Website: lowes
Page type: newsletter-management
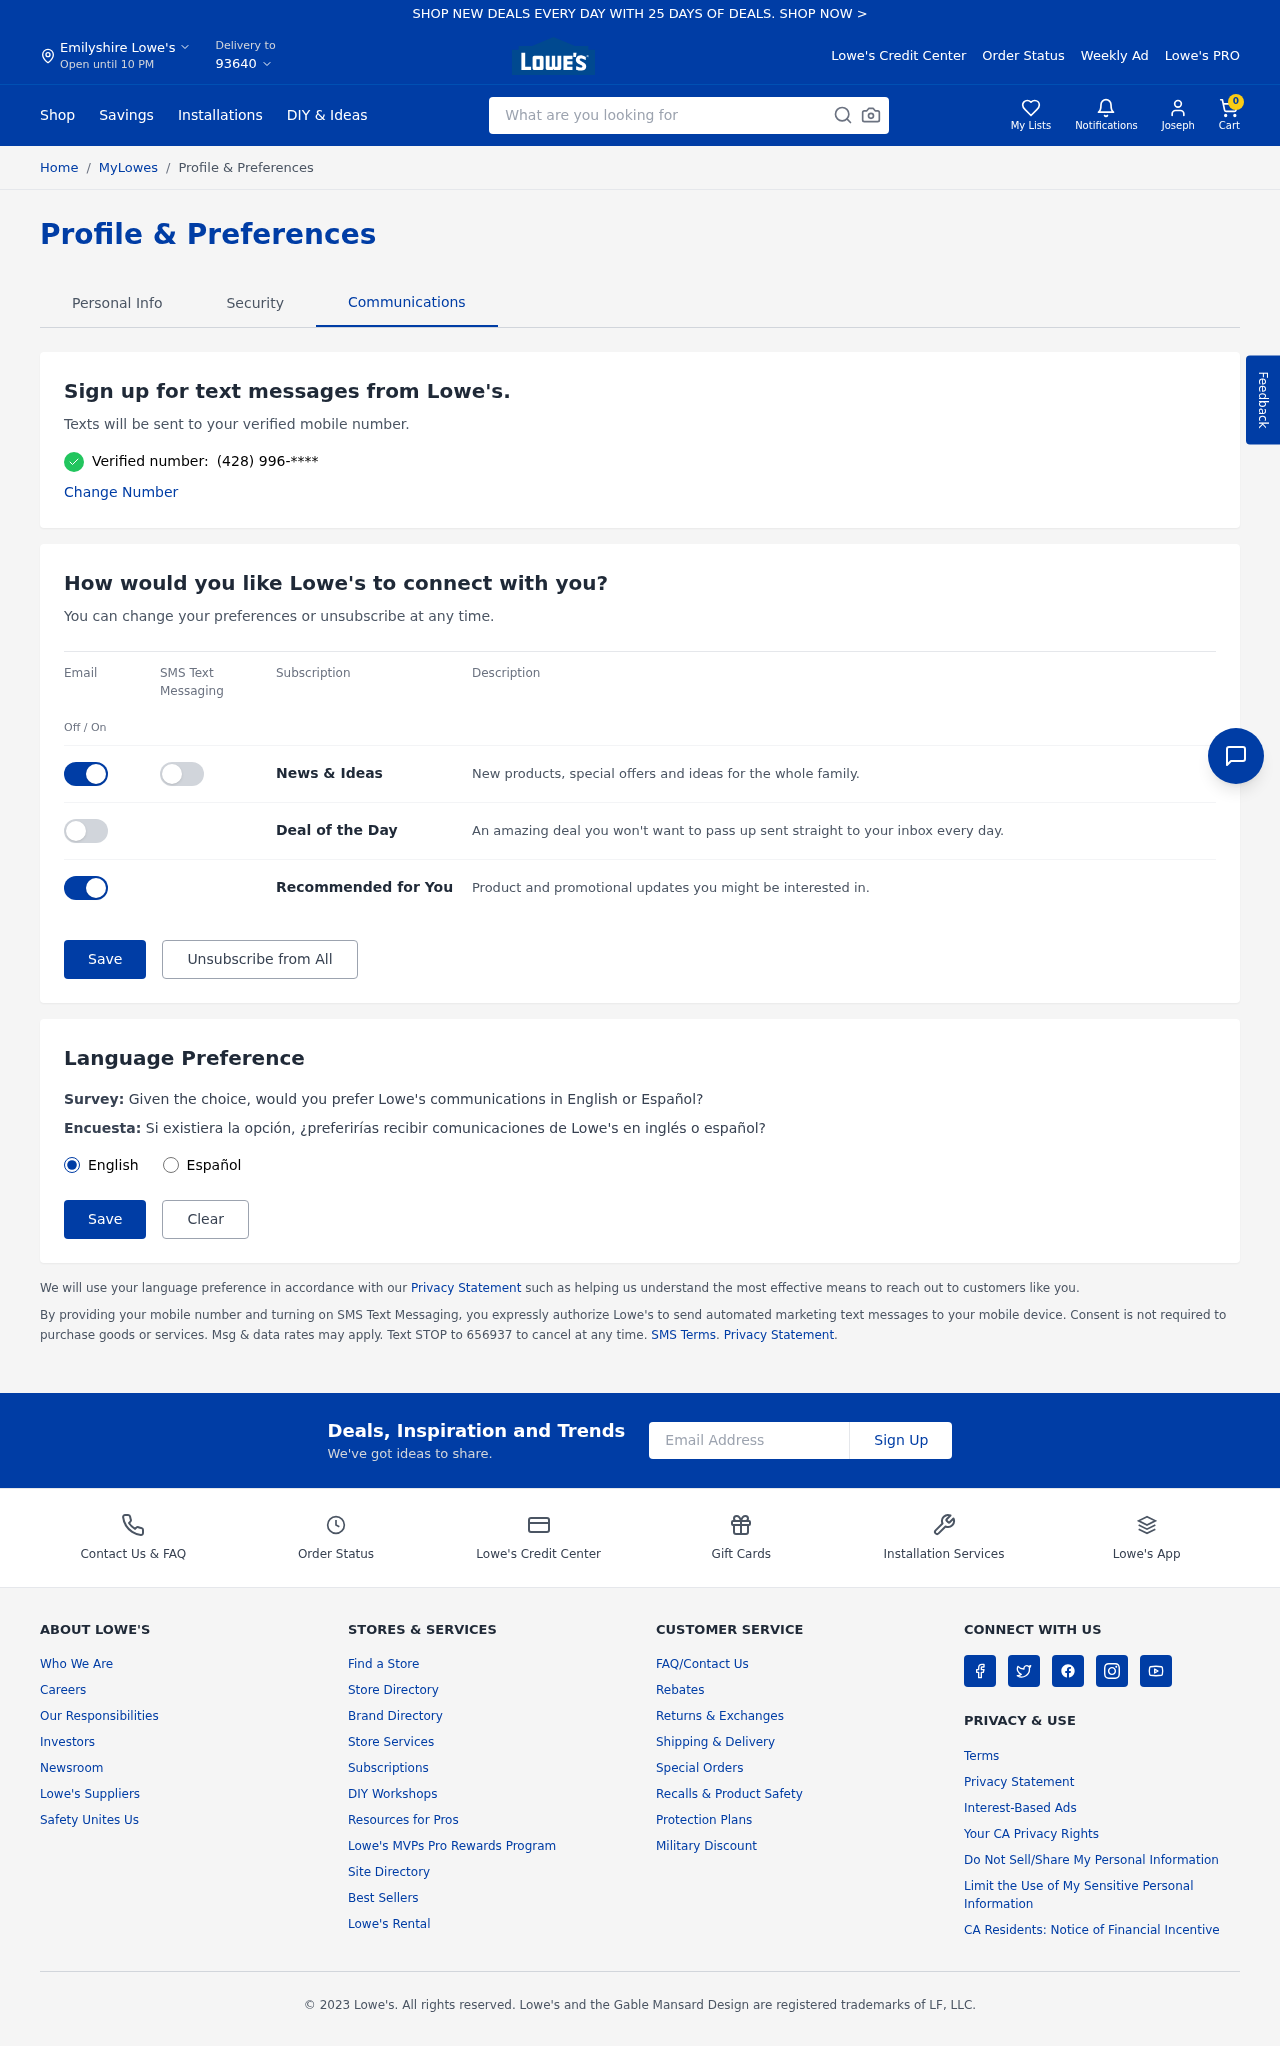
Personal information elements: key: PII_CITY
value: Emilyshire
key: PII_EMAIL
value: joseph.clark@yahoo.com
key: PII_FIRSTNAME
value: Joseph
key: PII_POSTCODE
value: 93640
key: PII_PHONE
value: (428) 996
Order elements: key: ORDER_NUM_ITEMS
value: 0
Search elements: key: HEADER_SEARCH
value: What are you looking for